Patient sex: M
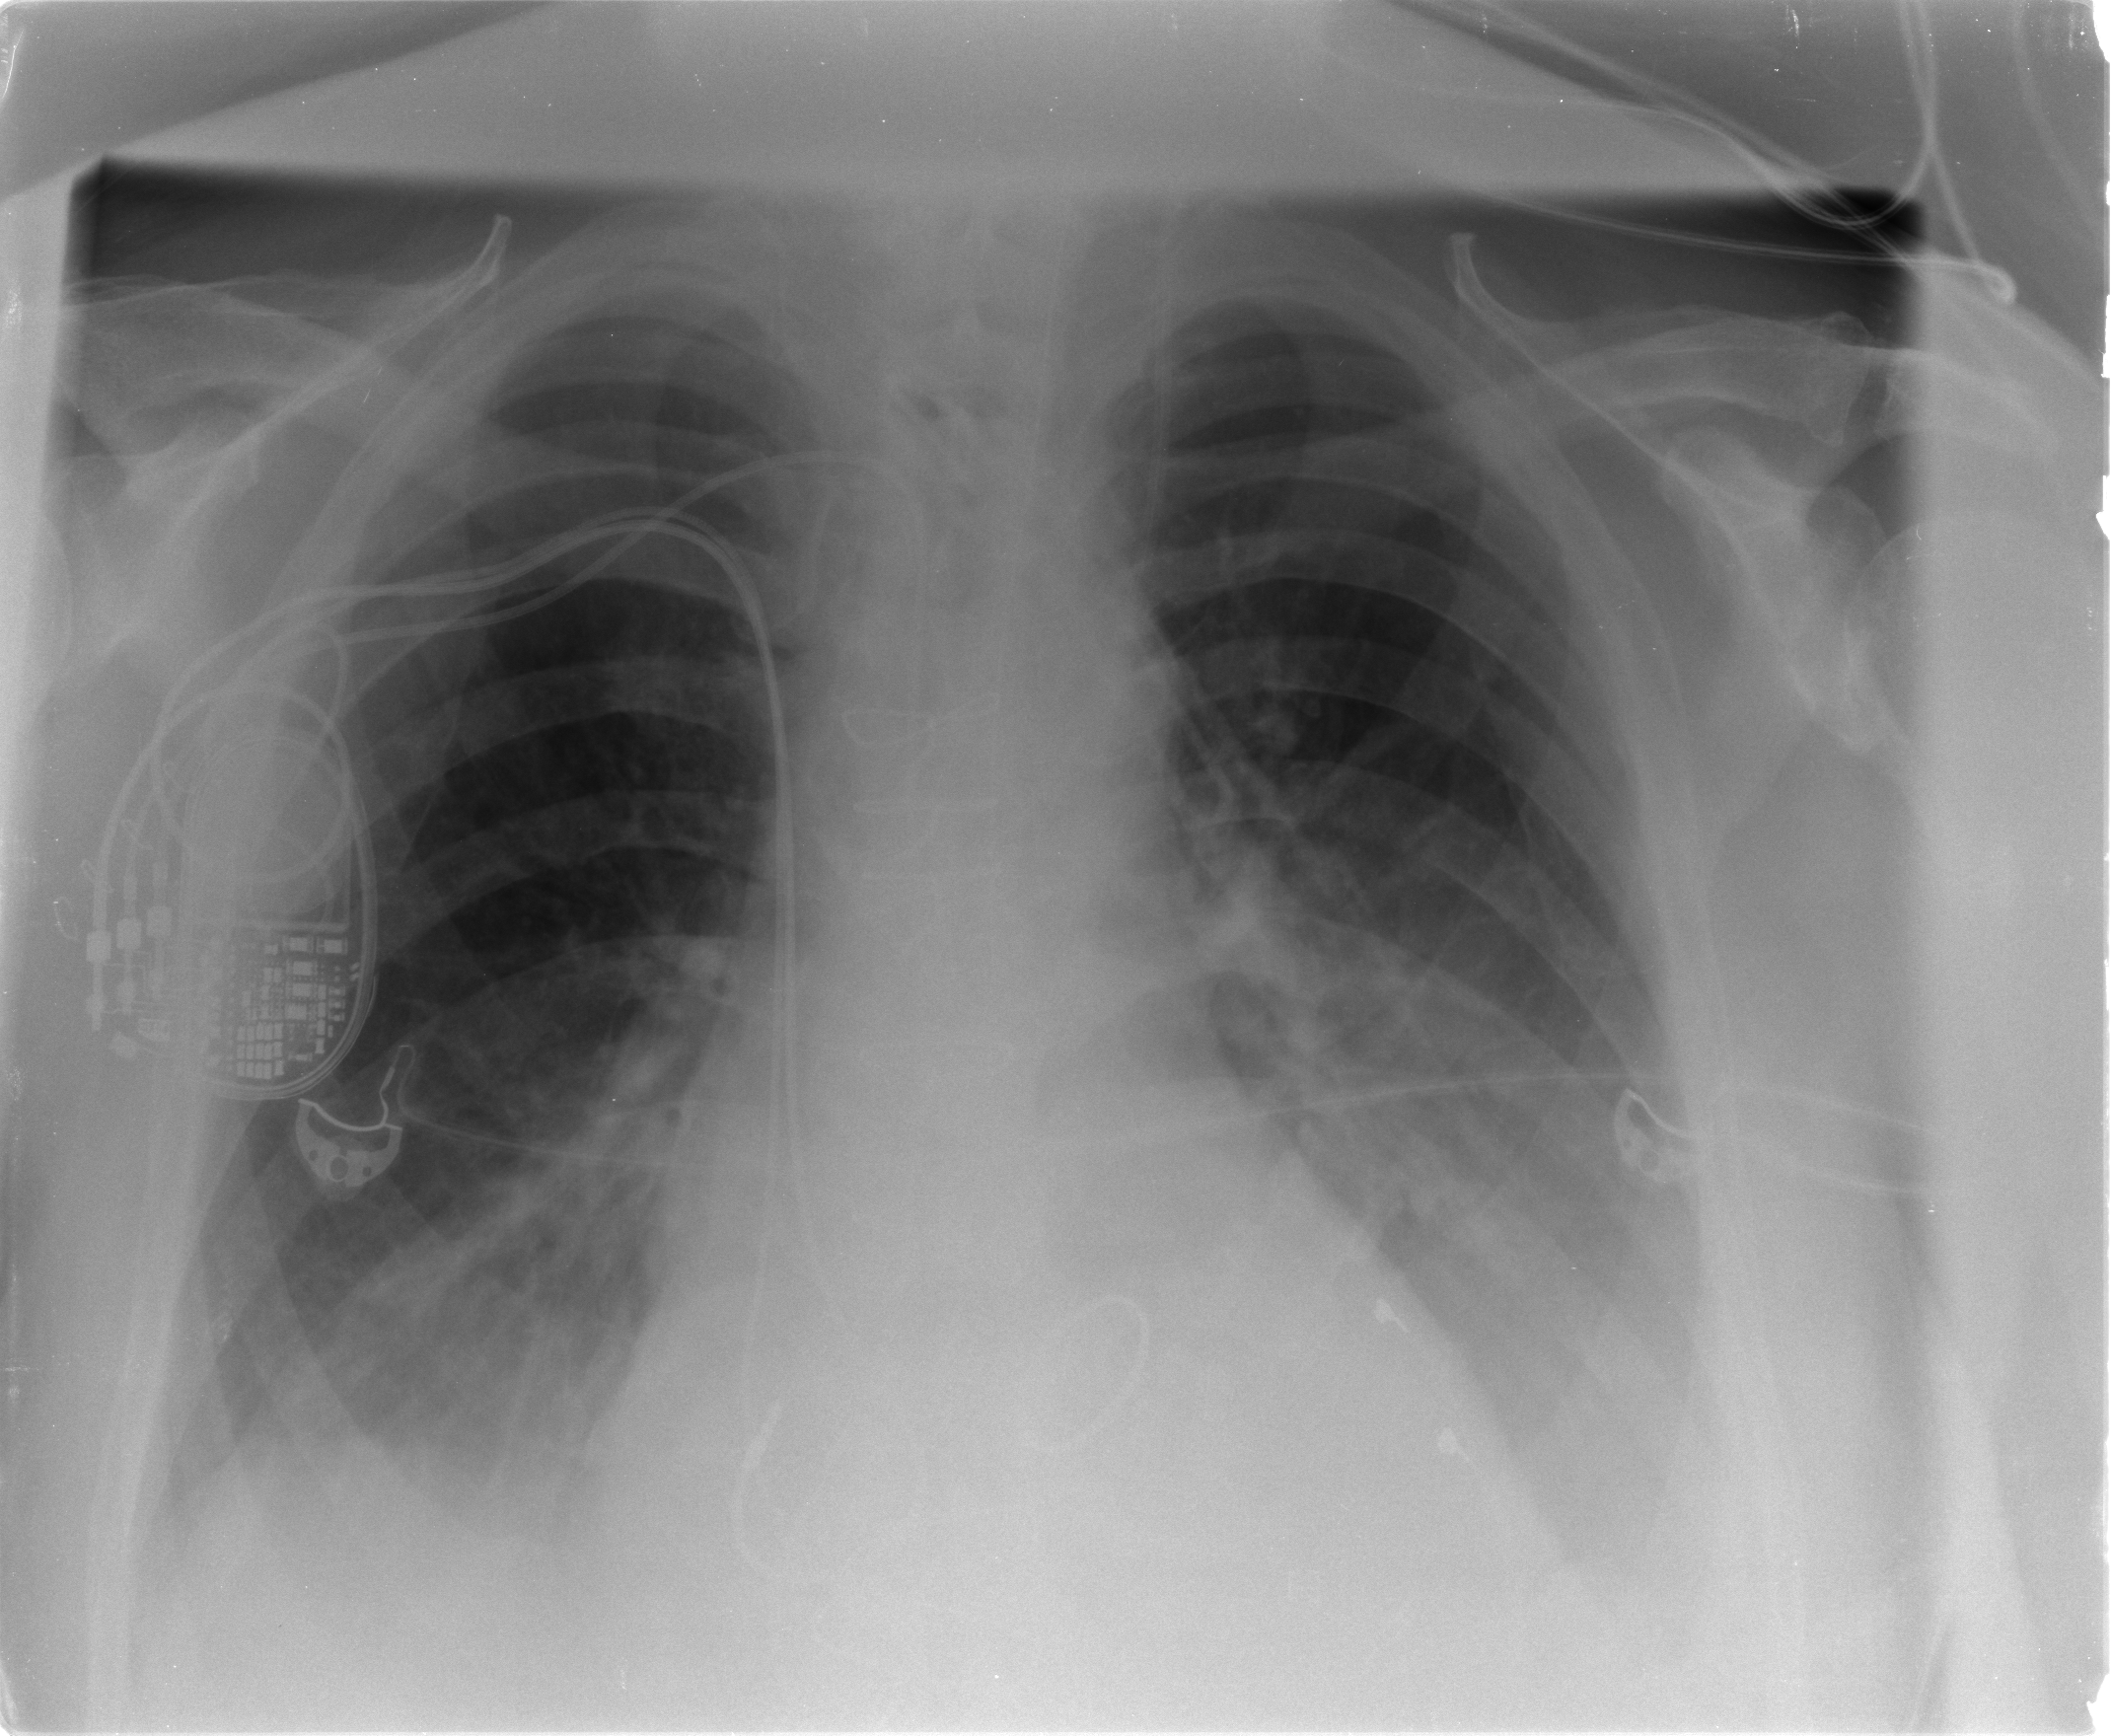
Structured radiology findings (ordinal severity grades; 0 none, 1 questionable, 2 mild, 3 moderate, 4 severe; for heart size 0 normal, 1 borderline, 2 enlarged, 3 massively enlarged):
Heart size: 2
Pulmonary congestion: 0
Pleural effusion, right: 2
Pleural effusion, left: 2
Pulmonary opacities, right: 1
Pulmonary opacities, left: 0
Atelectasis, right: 2
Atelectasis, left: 2